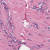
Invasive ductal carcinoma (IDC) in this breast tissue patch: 0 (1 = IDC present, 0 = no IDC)